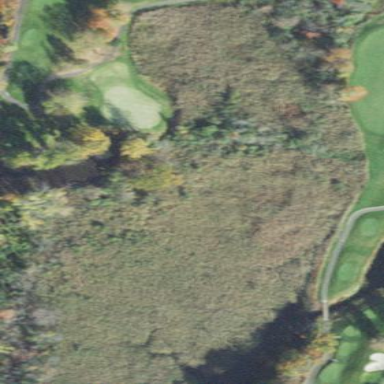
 known for being water hazard on golf course."